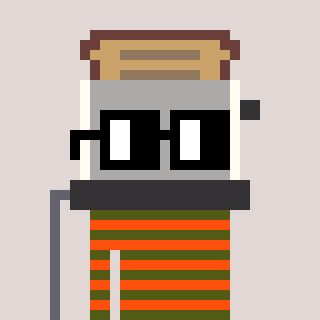
a pixel art character with square black glasses, a toaster-shaped head and a orange-colored body on a warm background